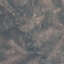
Label: HerbaceousVegetation